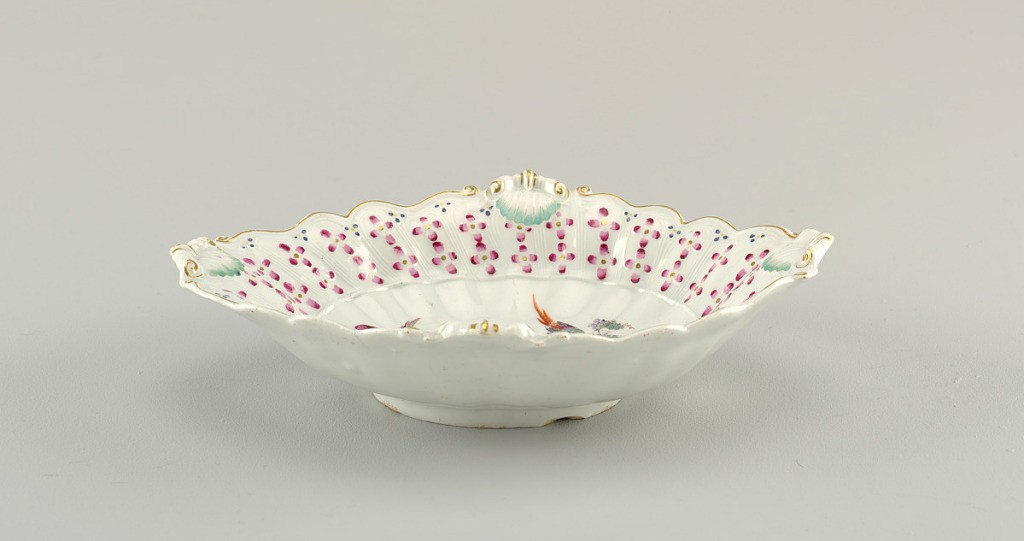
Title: Platter with Birds (One of a Pair)
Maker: Derby Porcelain Factory, English, established 1756
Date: ca. 1760
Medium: soft paste porcelain, vitreous enamel, gold
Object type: platter
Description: Oval thick-bodied dish, molded with ribbed panels inside, scalloped edge, and four shell scrolls on border. Glazed overall. Interior decorated with pink four-petalled flowers in each ribbed section, and blue and yellow flowers at top, green enameled shells at sides, gilt scroll edges, and a central motif of polychrome birds, one large bird in center, one in flight, and on a branch.